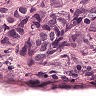
Metastatic tissue present: yes